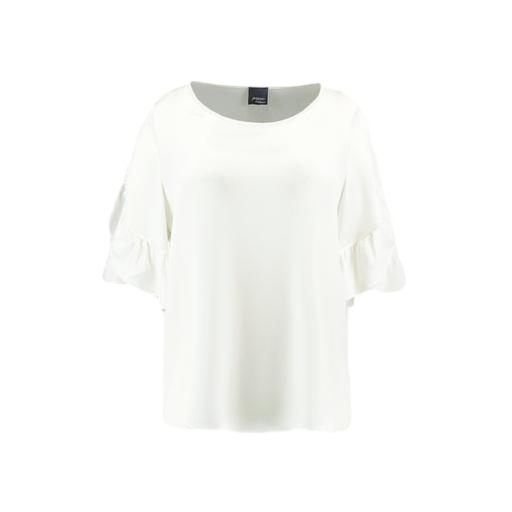
white three-quarter-sleeve top only macy, short-sleeve top only macy, white cold-shoulder tee, white background